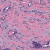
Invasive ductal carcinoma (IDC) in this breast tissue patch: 1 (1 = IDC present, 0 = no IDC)